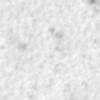
Label: no_change